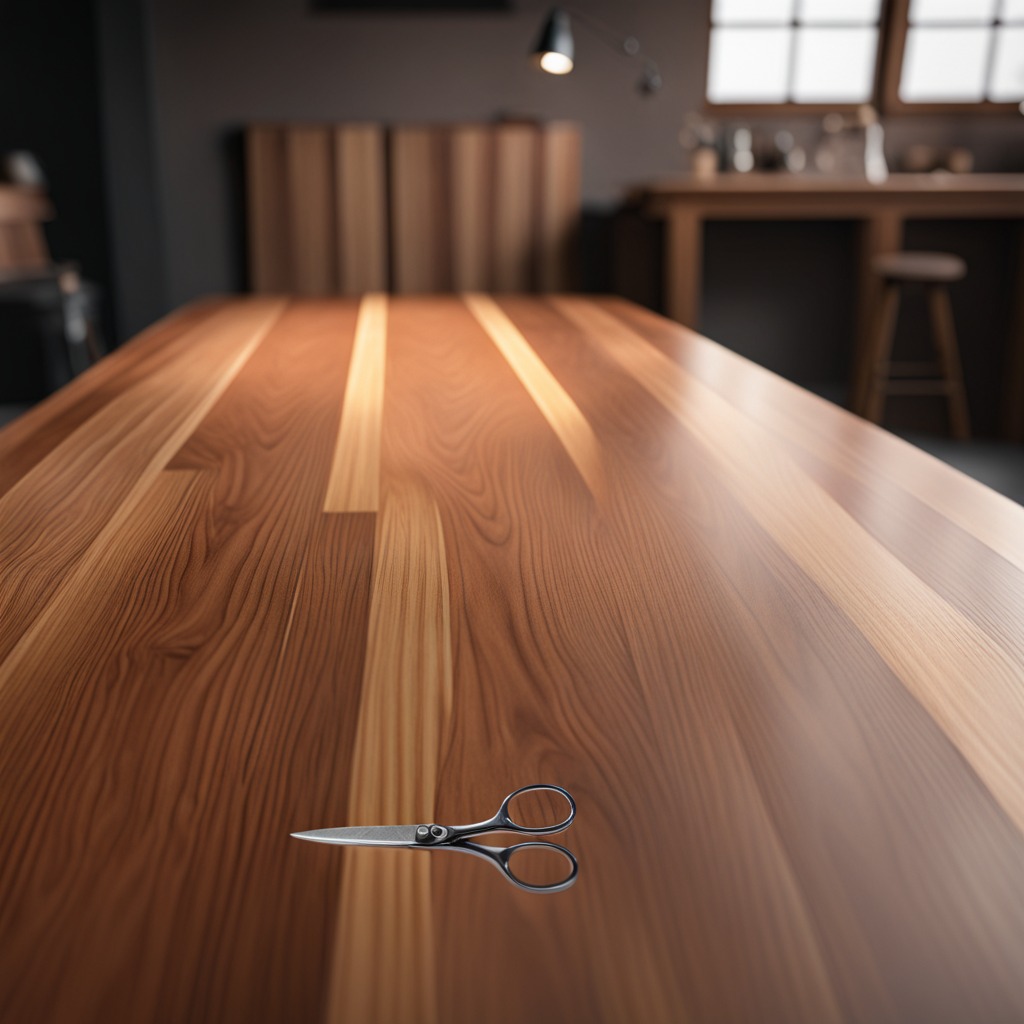
A scissor is lying on the wooden table in a carpentry studio.